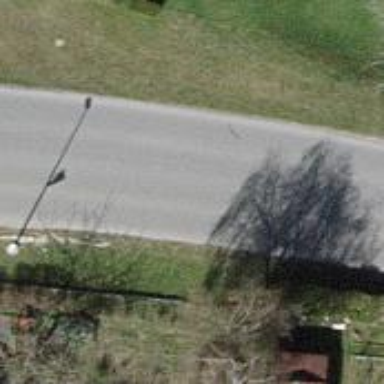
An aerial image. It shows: Secondary road.